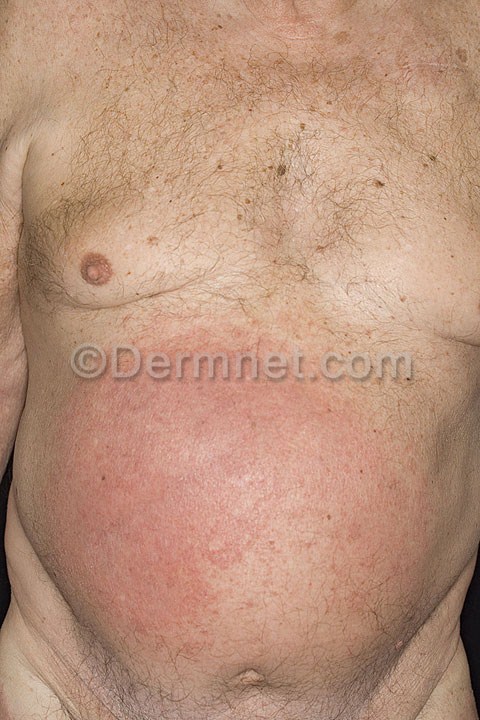
Disease: Eczema Photos